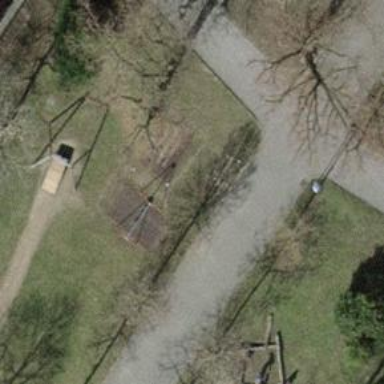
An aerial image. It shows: Playground with swings.